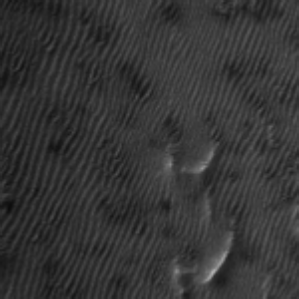
Label: frost